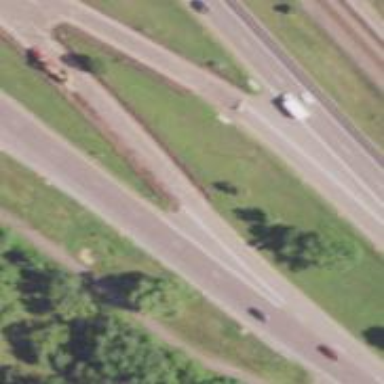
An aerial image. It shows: Trunk link highway.